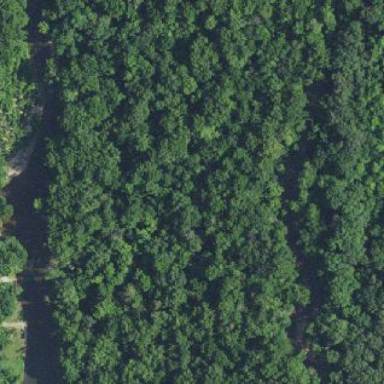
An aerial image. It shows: Mixed woodland with various types of leaves.